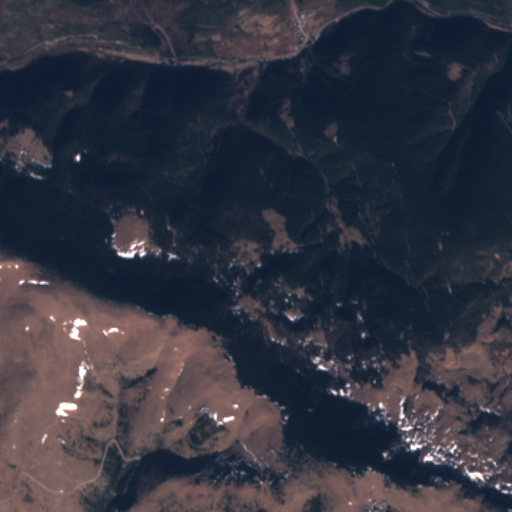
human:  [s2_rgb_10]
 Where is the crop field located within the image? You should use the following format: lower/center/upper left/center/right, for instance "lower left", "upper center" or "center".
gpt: The crop field is located in the upper center of the image.
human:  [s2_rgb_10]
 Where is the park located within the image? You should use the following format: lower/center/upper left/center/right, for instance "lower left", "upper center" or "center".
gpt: The park is located in the upper center of the image.
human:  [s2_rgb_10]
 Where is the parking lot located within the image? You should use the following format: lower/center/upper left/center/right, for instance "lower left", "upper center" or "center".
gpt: The parking lot is located in the upper center of the image.
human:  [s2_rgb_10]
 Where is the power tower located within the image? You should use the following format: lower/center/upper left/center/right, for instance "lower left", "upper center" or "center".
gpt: The power tower is located in the upper of the image.
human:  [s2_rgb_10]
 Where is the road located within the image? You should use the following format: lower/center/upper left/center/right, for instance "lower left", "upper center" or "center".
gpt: There is no road in the image.